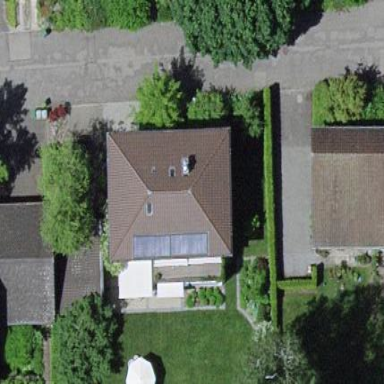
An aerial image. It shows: Simple house.